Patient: sex F, age 58
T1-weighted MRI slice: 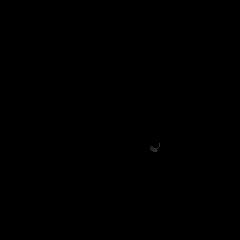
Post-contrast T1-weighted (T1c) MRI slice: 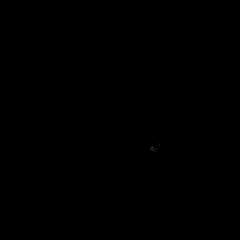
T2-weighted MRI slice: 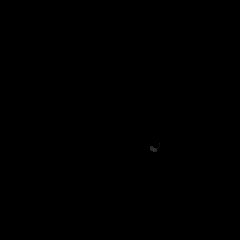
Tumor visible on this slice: no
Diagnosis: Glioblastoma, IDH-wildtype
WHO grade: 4